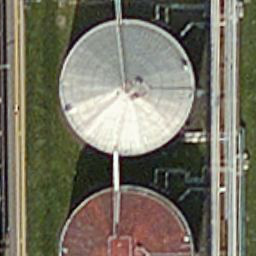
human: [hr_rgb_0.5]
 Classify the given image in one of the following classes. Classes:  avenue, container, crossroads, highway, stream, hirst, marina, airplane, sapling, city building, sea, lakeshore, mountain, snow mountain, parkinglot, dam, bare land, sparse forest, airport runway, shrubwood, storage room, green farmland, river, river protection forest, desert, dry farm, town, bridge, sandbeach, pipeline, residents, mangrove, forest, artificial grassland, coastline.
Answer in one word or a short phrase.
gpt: storage room